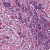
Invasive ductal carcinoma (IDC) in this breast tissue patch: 1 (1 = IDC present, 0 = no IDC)